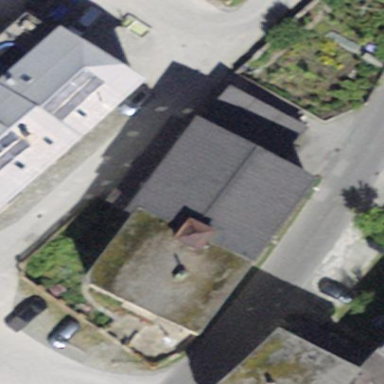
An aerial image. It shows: Building.